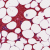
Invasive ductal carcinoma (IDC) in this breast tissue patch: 0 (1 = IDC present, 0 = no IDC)